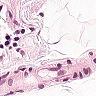
Metastatic tissue present: no